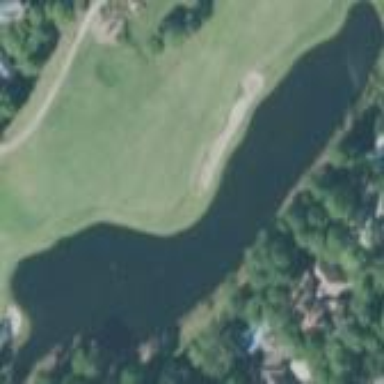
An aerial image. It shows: Picturesque pond acting as water hazard on golf course.